Breast ultrasound image
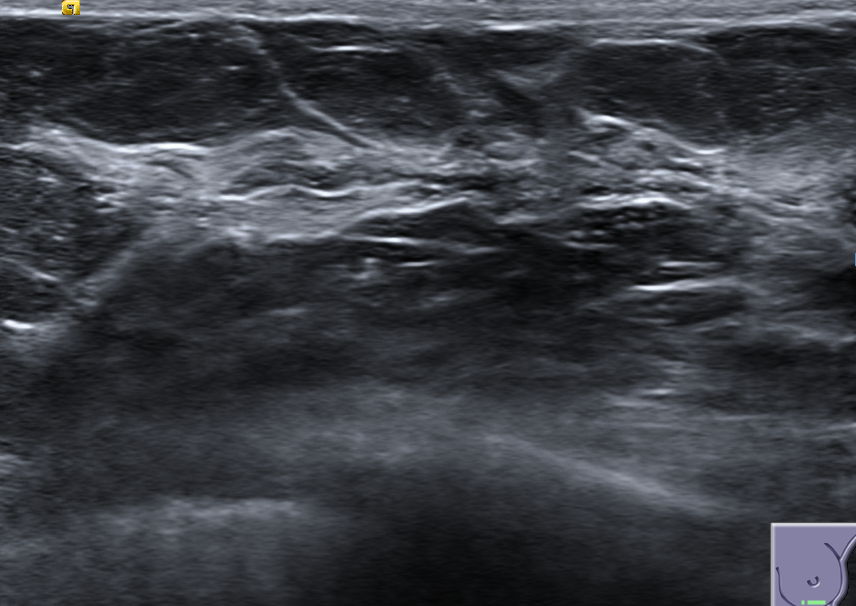
Diagnosis: normal